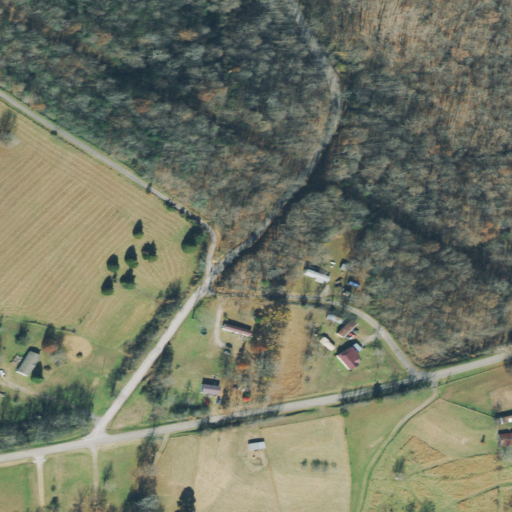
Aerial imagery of mountain in Tennessee named Watts Hill containing deciduous forest, pasture, open development, and low intensity development